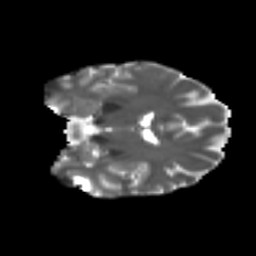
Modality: T2w
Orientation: coronal
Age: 32
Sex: female
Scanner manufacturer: ge
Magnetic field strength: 3 T
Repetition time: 7.8 s
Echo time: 0.0606 s